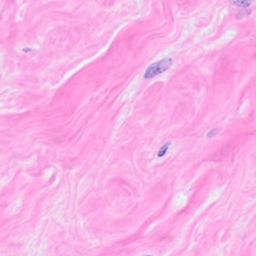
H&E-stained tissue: Breast